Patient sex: M
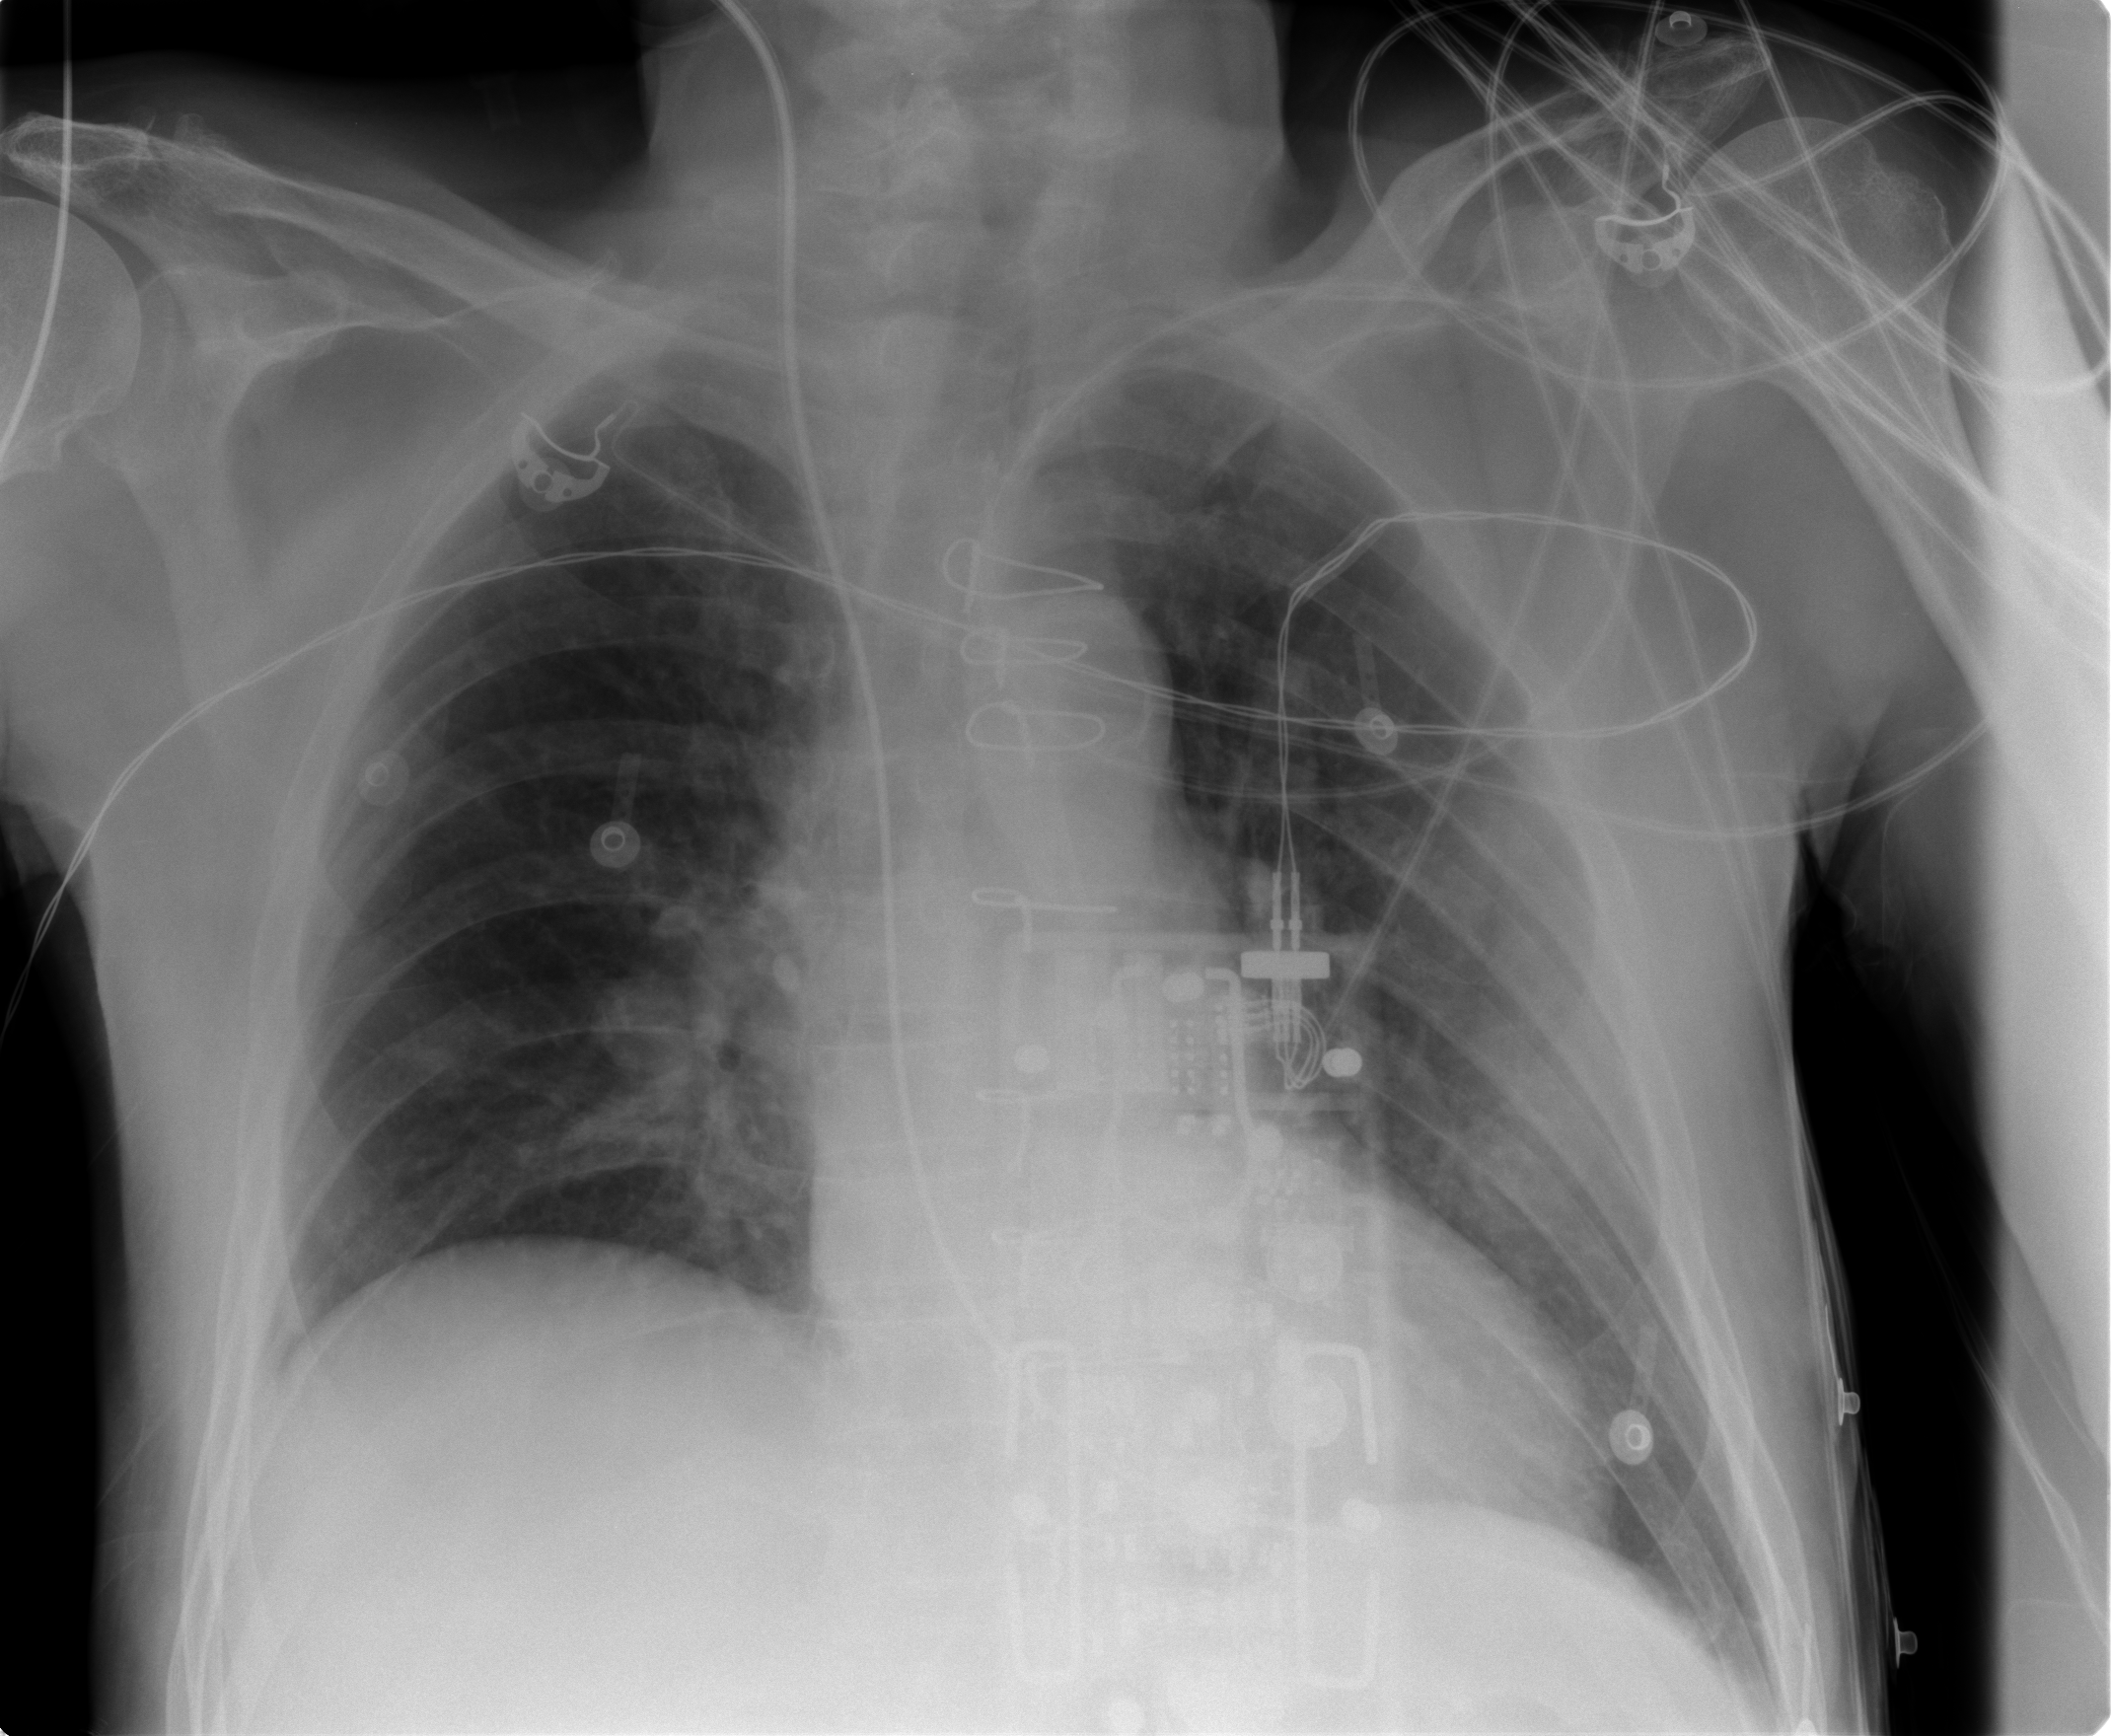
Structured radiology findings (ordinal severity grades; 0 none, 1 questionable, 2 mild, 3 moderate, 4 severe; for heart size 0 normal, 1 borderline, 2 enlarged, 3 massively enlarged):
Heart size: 0
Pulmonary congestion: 2
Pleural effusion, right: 0
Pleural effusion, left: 0
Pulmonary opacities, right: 0
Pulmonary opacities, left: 0
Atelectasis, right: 0
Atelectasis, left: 0